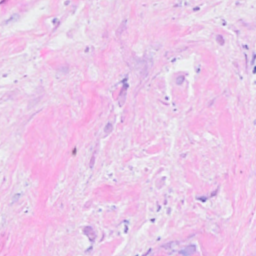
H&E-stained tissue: Breast